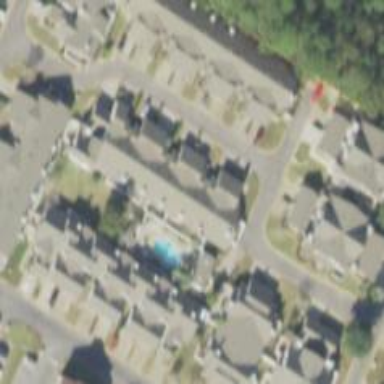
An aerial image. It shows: Neighborhood.